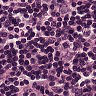
Metastatic tissue present: yes